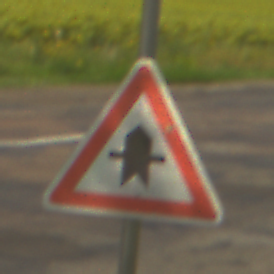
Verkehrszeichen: Vorfahrt
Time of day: Midday
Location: Outdoor (RoadRail)
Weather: PartlyCloudy
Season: NotSpecified
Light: Natural